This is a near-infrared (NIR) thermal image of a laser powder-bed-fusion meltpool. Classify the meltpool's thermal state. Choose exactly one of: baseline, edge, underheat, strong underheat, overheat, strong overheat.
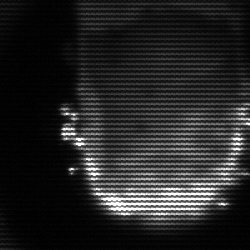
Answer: baseline